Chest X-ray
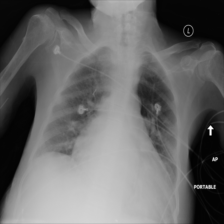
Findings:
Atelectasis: negative
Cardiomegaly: positive
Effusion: negative
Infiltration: negative
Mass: negative
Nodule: negative
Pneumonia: negative
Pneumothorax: negative
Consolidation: positive
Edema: negative
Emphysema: negative
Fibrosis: negative
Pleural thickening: negative
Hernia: negative